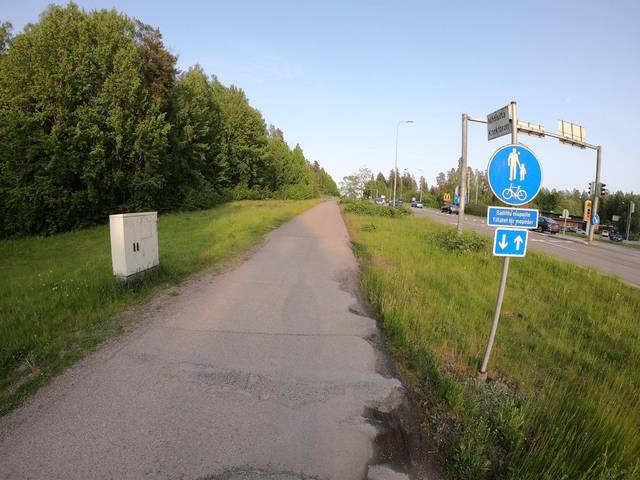
Region: Finland
Coordinates: 60.21, 24.743